RGB frame:
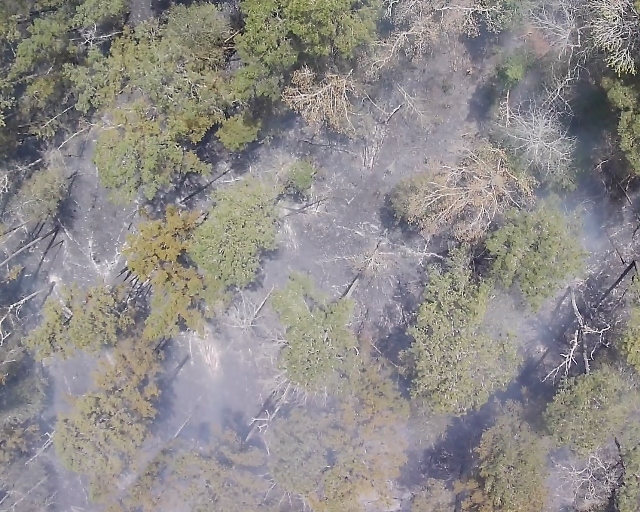
Thermal frame:
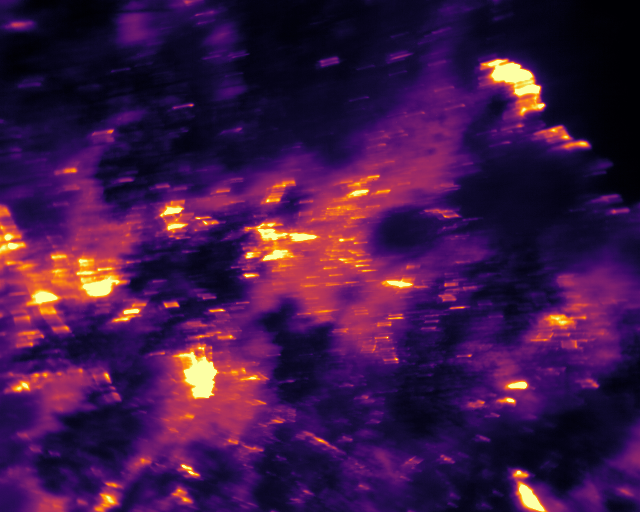
Captured: 2026-02-26 03:40:30
Pixels at or above 80 °C: 9699 (fraction of frame: 0.0296)